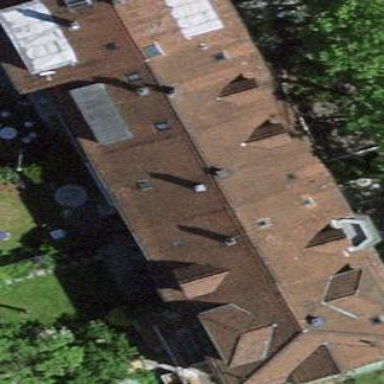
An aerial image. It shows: Terrace building.